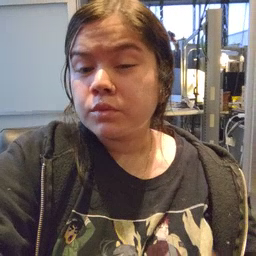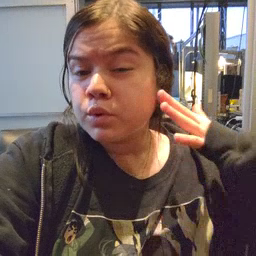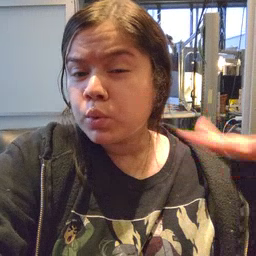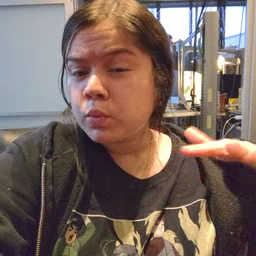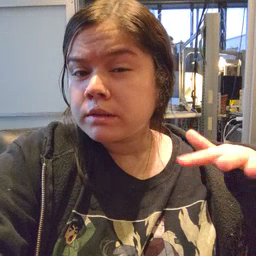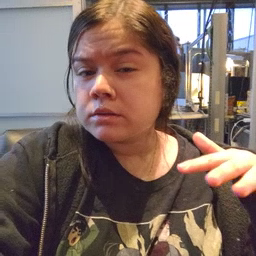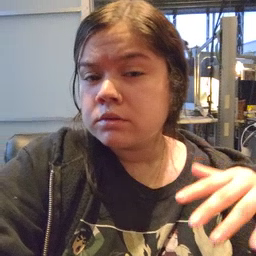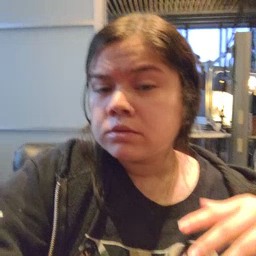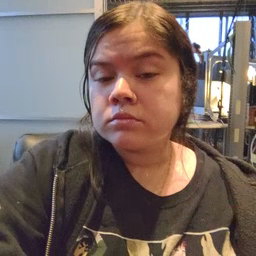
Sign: noisy